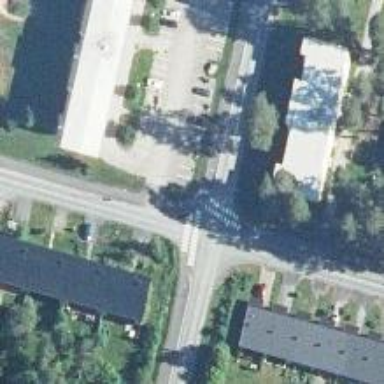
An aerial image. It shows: Unmarked crossing on cycleway.